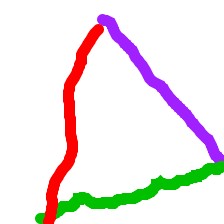
Shape: triangle